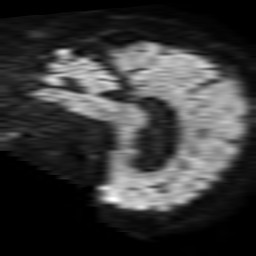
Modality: TRACE
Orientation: sagittal
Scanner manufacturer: philips
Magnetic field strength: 1.5 T
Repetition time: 3.406 s
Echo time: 0.06922 s